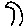
Label: moon